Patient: sex M, age 60
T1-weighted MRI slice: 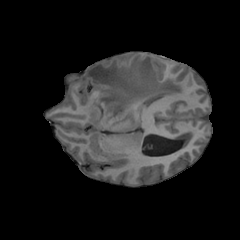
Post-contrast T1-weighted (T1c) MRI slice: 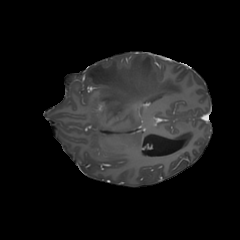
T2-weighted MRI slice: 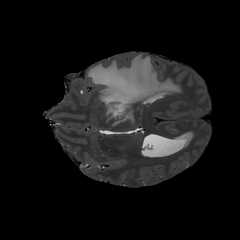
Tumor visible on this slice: yes
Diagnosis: Glioblastoma, IDH-wildtype
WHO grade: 4